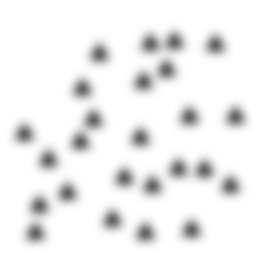
Squares: 0
Triangles: 25
Stars: 0
Total shapes: 25